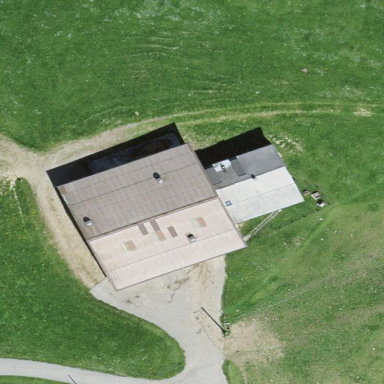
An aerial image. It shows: Farm building.